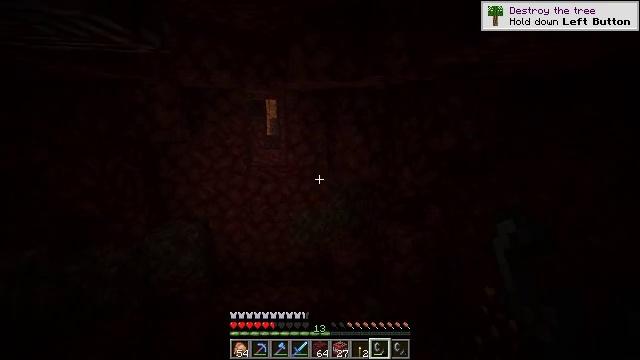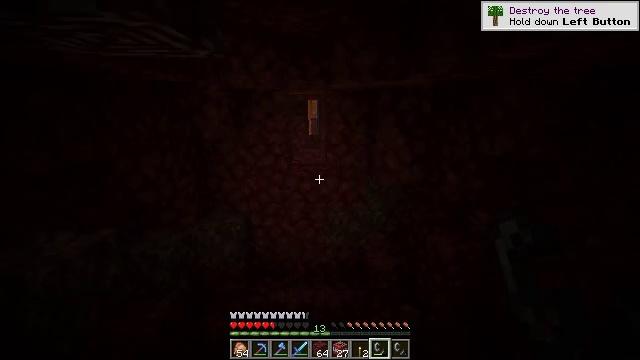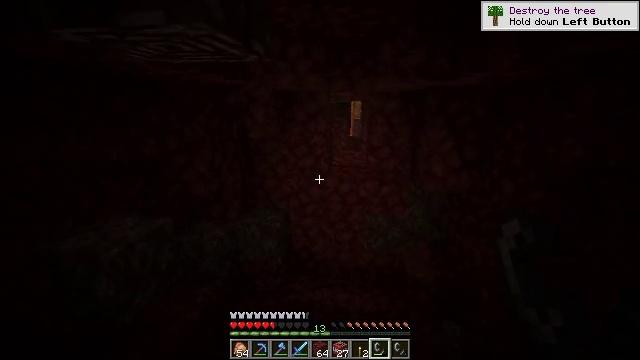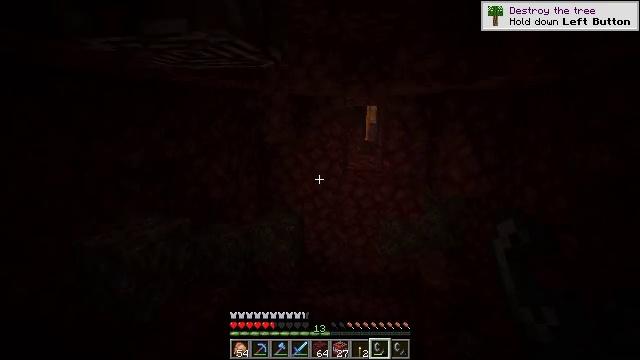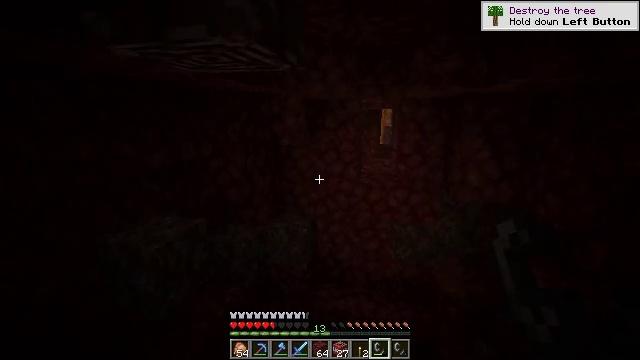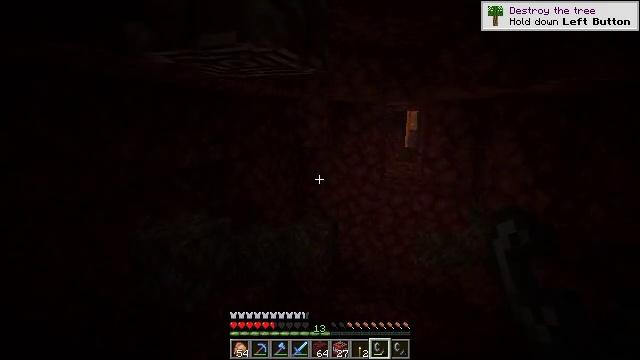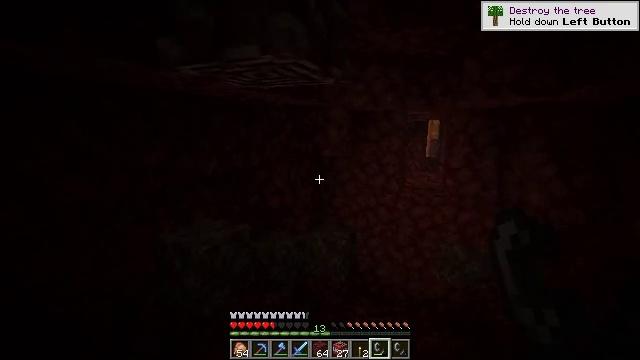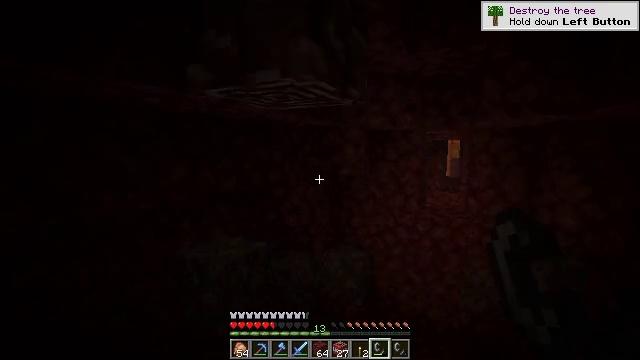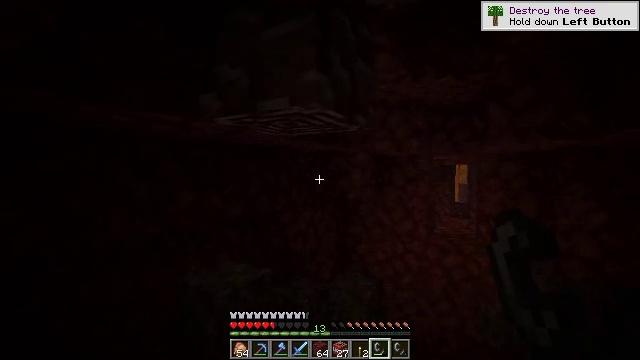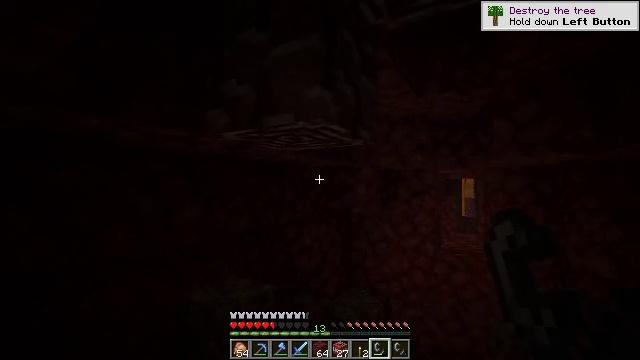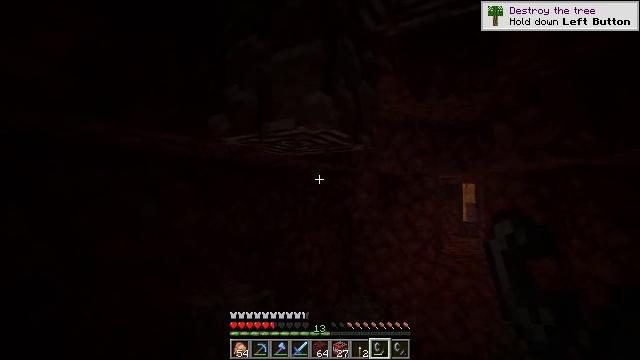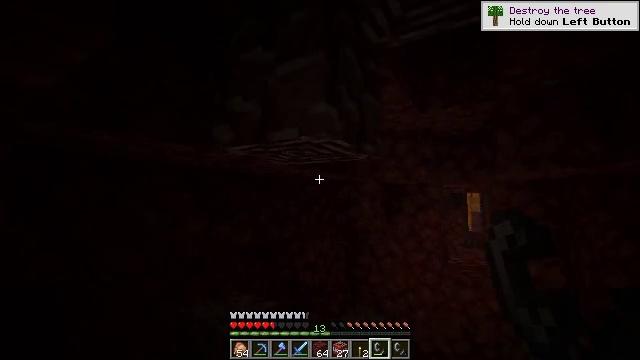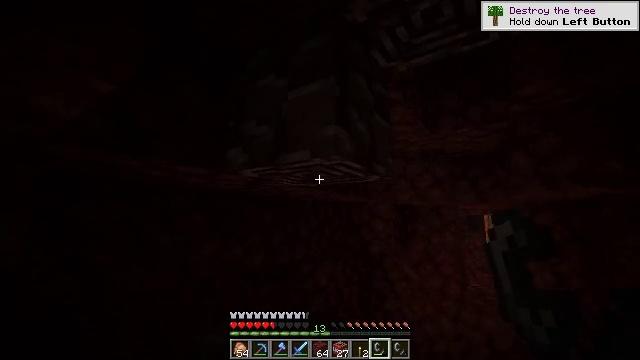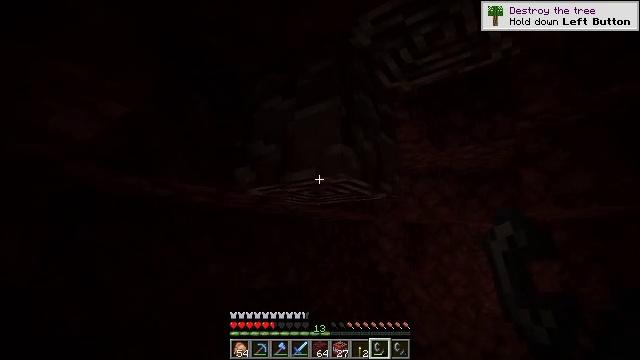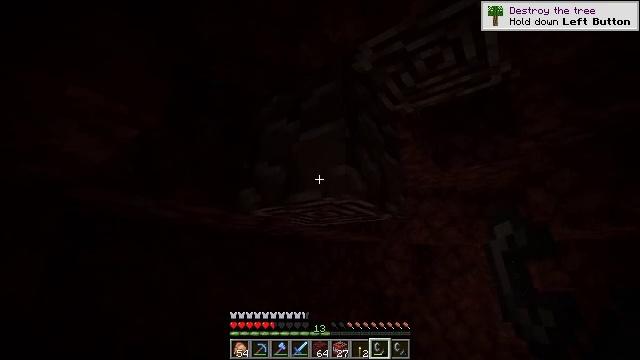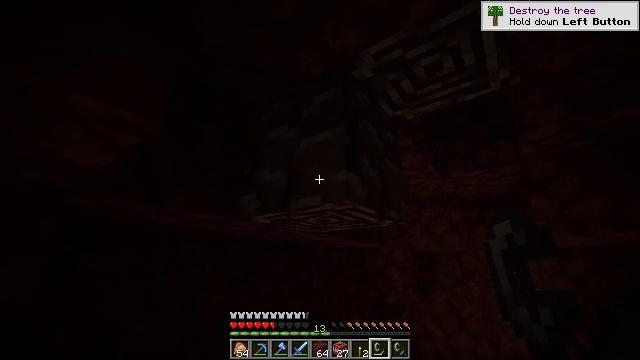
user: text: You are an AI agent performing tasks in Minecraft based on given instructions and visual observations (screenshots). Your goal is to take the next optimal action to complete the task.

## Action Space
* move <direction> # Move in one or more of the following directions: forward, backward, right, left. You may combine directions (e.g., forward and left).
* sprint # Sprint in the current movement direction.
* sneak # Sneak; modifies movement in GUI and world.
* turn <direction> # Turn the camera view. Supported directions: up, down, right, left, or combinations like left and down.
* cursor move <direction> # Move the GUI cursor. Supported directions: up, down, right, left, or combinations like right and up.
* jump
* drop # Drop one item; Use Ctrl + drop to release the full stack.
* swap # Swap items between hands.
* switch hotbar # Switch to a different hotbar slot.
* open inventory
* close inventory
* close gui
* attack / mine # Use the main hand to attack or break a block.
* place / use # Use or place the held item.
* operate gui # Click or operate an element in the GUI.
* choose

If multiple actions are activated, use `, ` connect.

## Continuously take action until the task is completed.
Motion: motion action
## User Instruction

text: Dig deep through the Nether to find ancient debris.
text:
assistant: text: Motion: turn left
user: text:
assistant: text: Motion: turn left
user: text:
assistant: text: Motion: turn left
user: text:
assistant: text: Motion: turn left
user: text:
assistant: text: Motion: turn left
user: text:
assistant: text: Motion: turn left and up
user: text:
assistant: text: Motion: turn left and up
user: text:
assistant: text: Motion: turn left and up
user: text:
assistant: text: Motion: turn left and up
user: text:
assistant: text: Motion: turn up
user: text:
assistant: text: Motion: turn up
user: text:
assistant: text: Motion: turn left and up
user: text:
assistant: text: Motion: turn left and up
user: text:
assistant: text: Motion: turn left and up
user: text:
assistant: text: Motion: turn up
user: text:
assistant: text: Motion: no_op
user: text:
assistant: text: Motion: turn up
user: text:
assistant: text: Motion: turn up
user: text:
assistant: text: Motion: no_op
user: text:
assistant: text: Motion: no_op
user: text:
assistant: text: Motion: no_op
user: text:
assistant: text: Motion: no_op
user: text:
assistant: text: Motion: no_op
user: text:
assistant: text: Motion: no_op
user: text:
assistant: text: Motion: no_op
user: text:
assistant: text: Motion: no_op
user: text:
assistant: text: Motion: no_op
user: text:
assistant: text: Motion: no_op
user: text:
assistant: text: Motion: no_op
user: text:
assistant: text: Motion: no_op